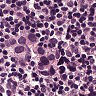
Metastatic tissue present: yes